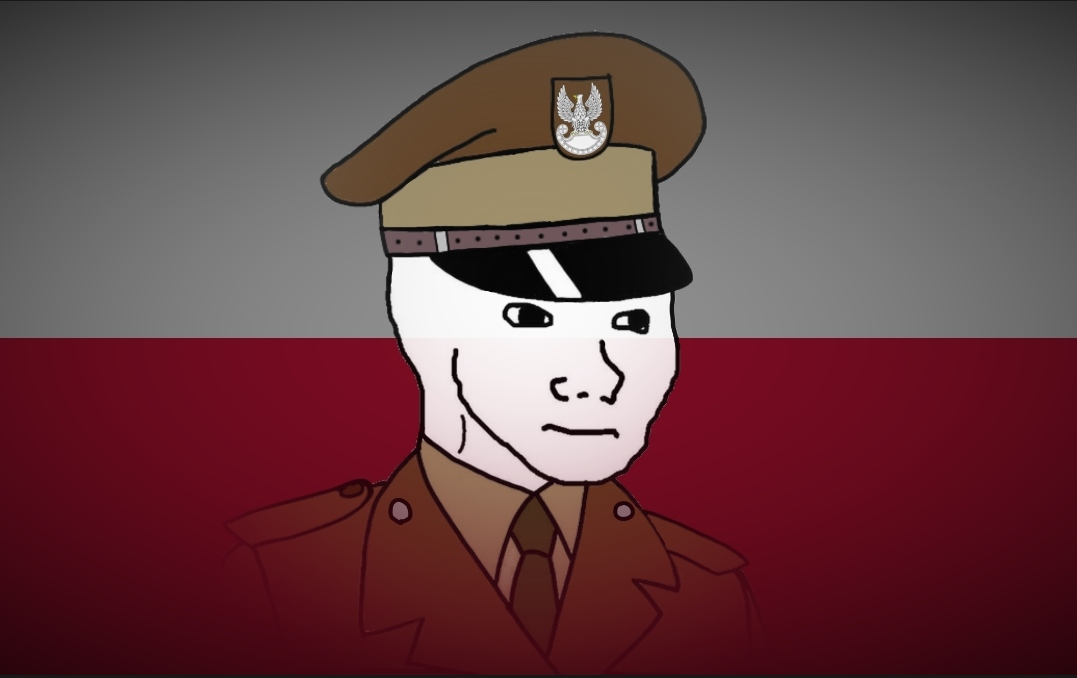
Label: 5_Wojak_with_Background